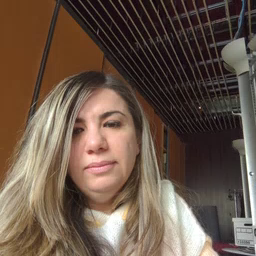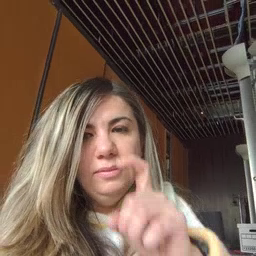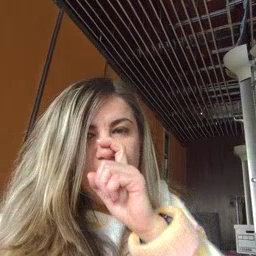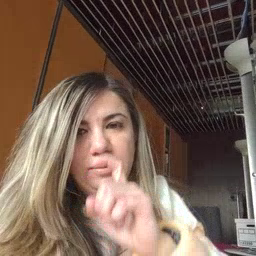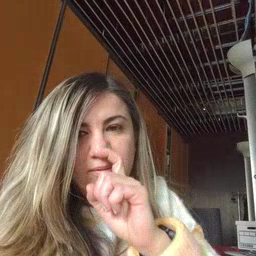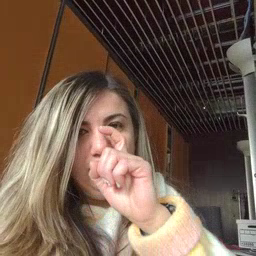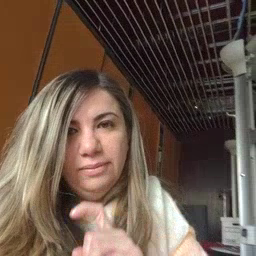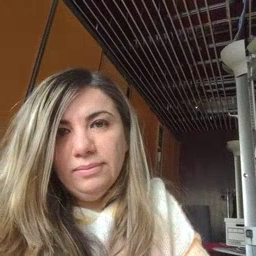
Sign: doll